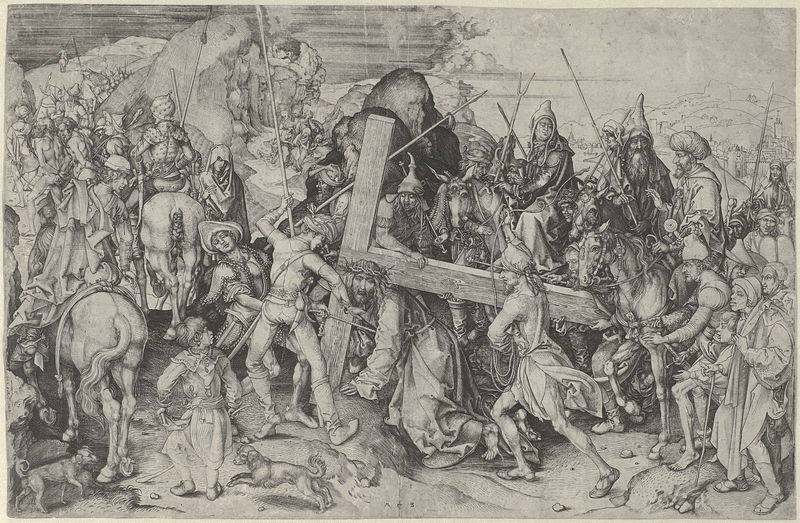
Titel: Kruisdraging
Künstler: Martin Schongauer
Standort: Amsterdam
Institution: Rijksmuseum
Schlagwörter: menschen, bibel, jesus, kreuzigung, sohn gottes